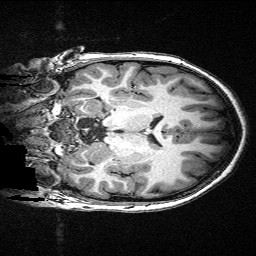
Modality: T1w
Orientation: coronal
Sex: female
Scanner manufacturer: siemens
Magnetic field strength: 3 T
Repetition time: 2.3 s
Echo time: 0.00336 s